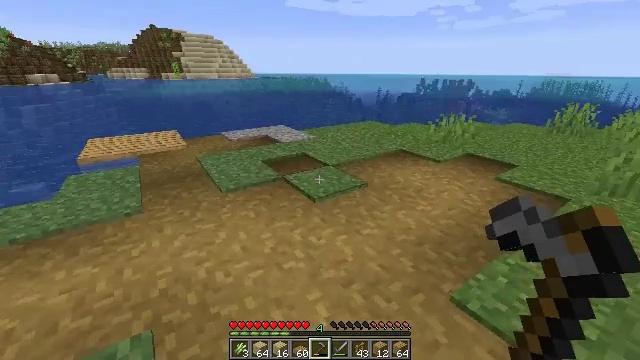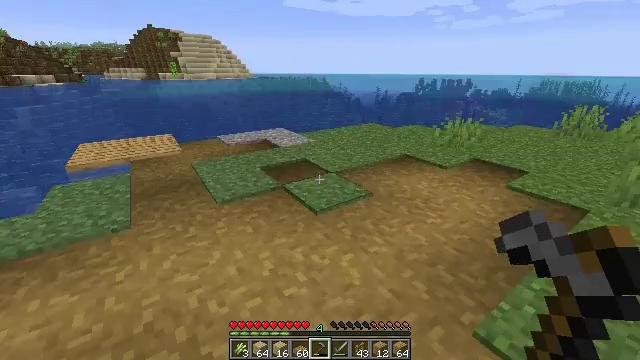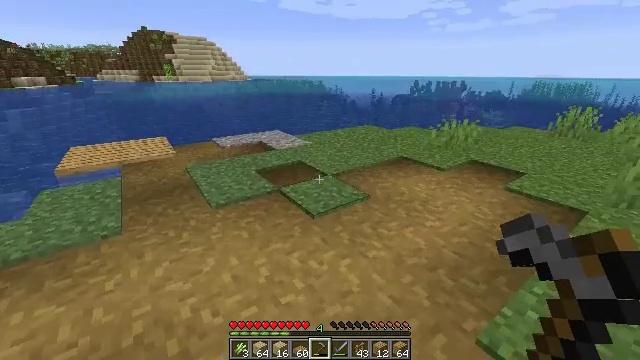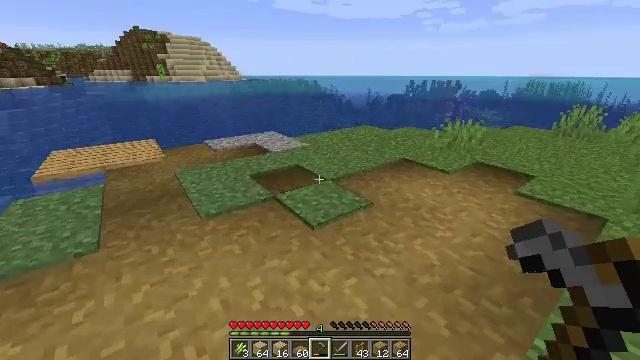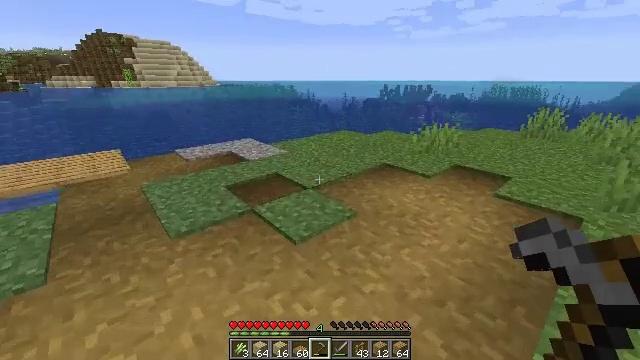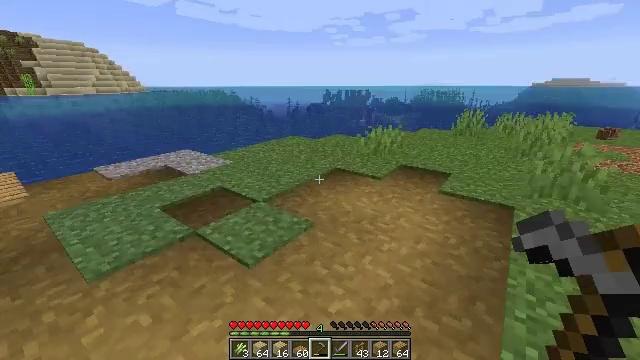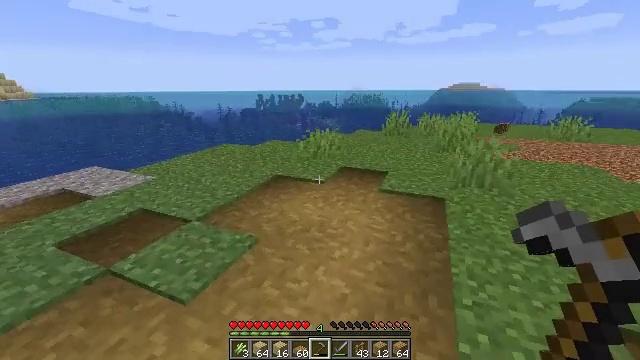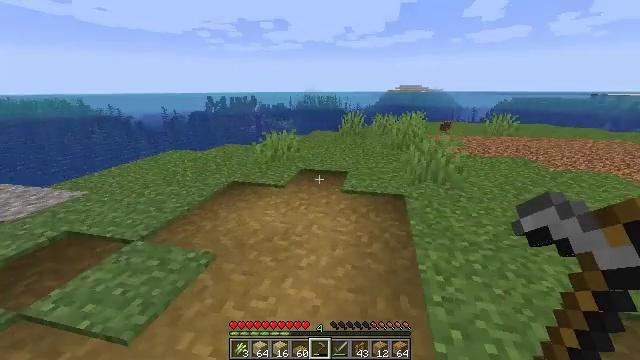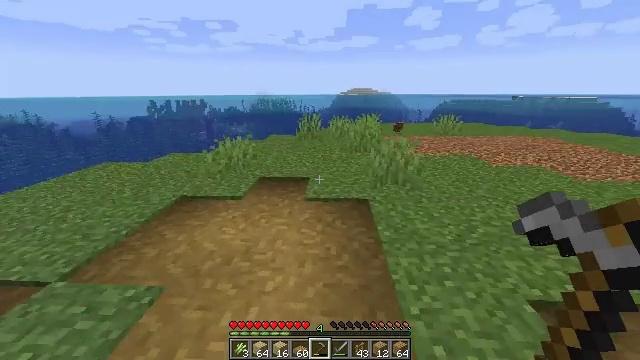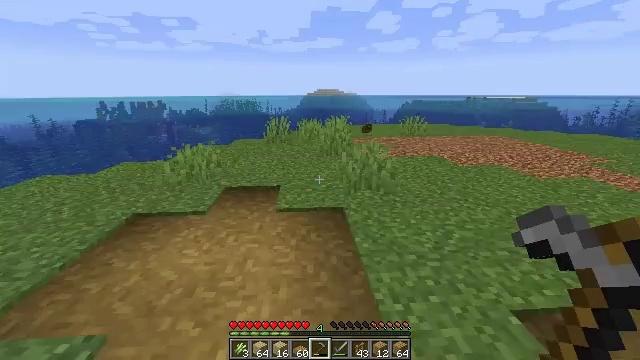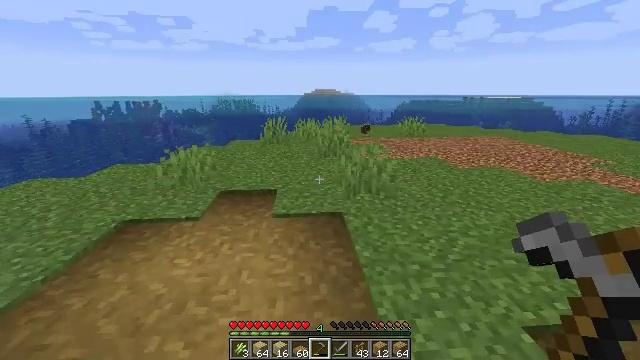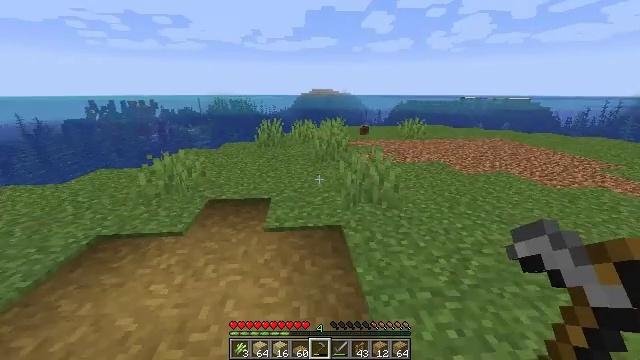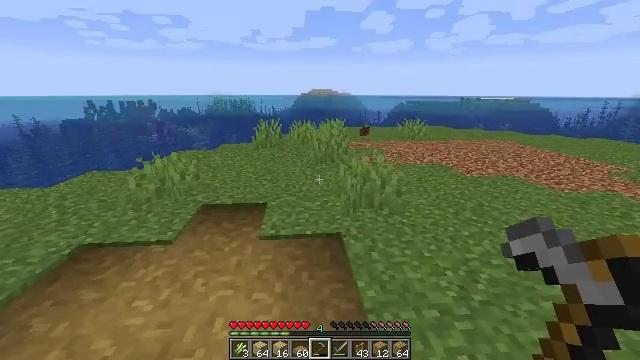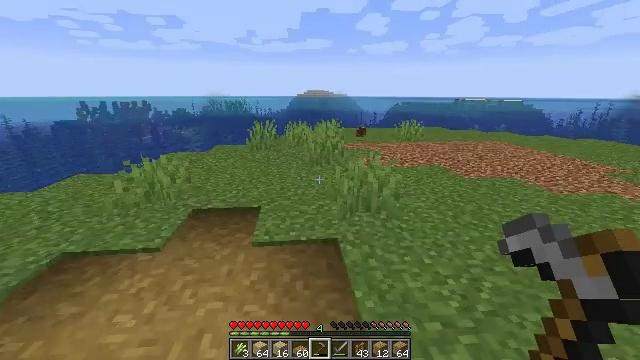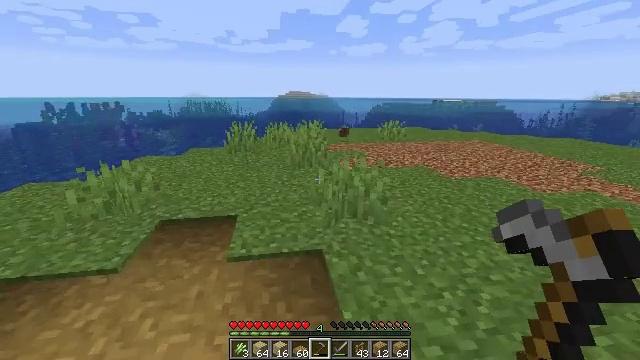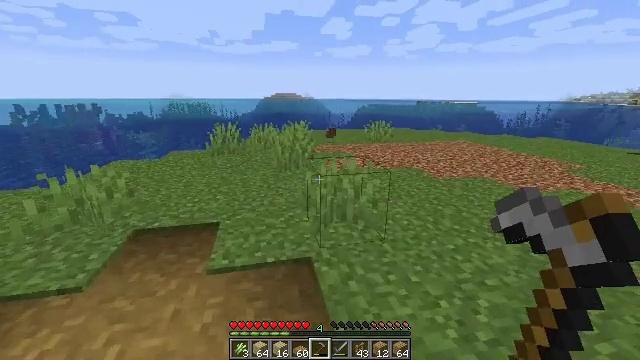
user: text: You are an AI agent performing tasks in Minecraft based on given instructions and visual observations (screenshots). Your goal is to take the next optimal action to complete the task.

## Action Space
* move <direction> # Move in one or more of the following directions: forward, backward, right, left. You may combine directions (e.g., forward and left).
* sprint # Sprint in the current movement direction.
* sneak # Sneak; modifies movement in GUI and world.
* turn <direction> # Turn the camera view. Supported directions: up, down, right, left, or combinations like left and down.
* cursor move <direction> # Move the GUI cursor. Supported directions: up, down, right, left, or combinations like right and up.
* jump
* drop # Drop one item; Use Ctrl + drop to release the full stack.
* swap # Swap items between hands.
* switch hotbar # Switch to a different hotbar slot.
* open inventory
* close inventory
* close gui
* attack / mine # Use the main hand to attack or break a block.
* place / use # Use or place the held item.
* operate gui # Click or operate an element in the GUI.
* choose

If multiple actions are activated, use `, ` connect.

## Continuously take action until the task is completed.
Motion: motion action
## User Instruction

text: Gather grass by holding the left mouse button.
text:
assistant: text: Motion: move forward
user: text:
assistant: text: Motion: move forward
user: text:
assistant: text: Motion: move forward
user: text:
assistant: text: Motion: move forward, turn right
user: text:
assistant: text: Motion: move forward, turn right
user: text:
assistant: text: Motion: move forward, turn right
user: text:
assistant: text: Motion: move forward, turn right
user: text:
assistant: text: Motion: move forward, turn right
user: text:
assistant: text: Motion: move forward, turn right
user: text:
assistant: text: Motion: move forward
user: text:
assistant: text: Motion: move forward
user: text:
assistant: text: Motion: move forward
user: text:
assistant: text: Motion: move forward
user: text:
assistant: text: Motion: move forward, turn right
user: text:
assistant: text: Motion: move forward, turn right
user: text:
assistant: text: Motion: move forward, turn right
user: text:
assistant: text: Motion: move forward
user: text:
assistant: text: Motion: move forward, turn right
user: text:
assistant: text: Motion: move forward
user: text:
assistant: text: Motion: turn right and down
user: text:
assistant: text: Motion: turn right and down
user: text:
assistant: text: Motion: attack / mine
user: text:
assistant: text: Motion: attack / mine
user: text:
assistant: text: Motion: attack / mine
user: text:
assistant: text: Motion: no_op
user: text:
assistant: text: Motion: no_op
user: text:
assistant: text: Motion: no_op
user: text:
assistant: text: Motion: no_op
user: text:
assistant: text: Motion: no_op
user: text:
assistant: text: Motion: move forward, turn left and up